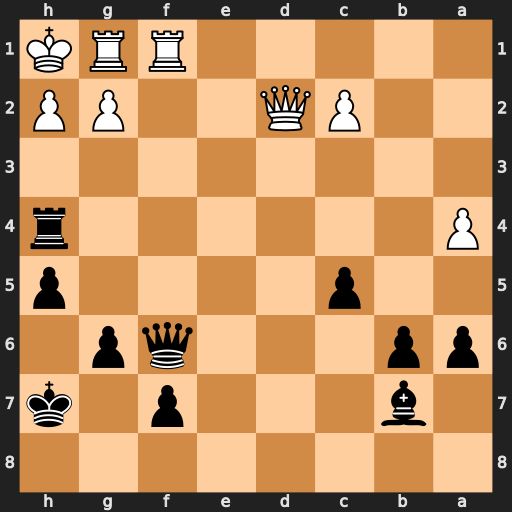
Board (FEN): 8/1b3p1k/pp3qp1/2p4p/P6r/8/2PQ2PP/5RRK
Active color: b
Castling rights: -
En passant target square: -
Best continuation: Rxh2+ Kxh2 Qh4#